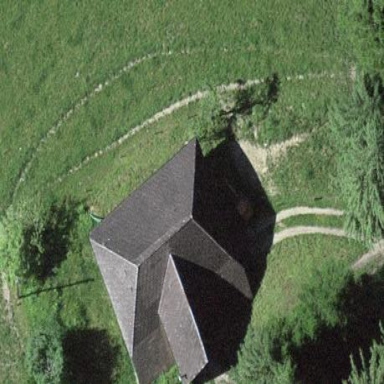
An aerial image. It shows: Farm building.